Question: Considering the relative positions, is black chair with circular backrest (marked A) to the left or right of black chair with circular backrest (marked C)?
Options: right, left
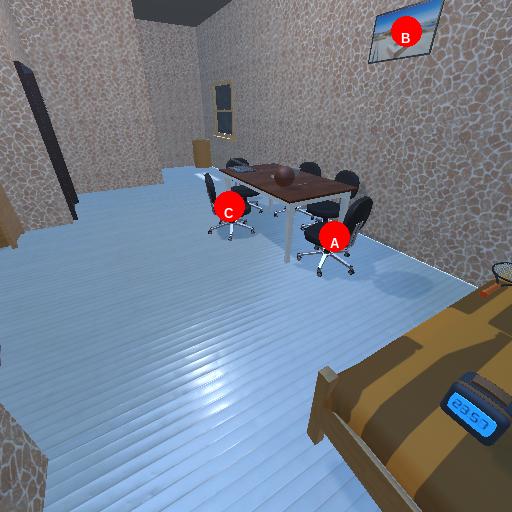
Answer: right